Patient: sex F, age 31
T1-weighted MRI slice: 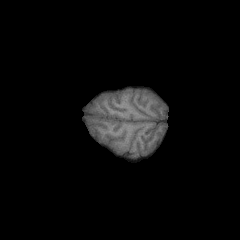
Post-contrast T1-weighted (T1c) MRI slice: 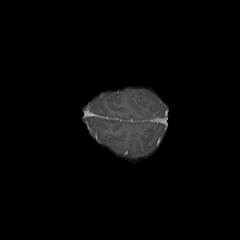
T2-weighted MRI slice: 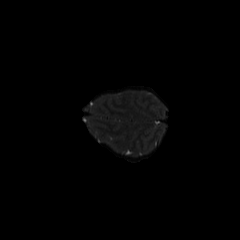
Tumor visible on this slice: no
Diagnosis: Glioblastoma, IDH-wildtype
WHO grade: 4